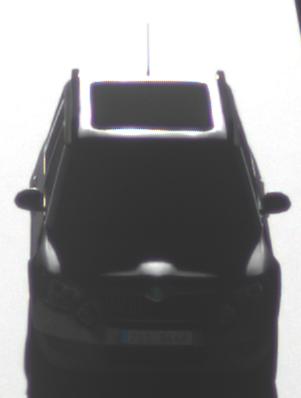
Make: Skoda
Model: Yeti 1.2 TSI
Detailed model: Yeti
Model produced from: 2009/11
Model produced until: 2011/10
Doors: 5
Color: gray
Road condition: dry road
Daytime: morning or afternoon
Contrast: high contrast